Question: I have TortoiseSVN, TortoiseGit and TortoiseHg installed on my system. As expected, but unfortunately, these tools use the same icons to indicate the version control status for a specific folder. Thus, when I open my software projects folder in Windows Explorer, I cannot immediately see which SCM software that is used with a specific solution/project:

I can of course check for the existence of .svn, .git and .hg sub-folders, but it would be more efficient if the SCM would be indicated on the main folder icon or as a tooltip when hovering the mouse pointer over the folder.
Does anyone know if there exists a shell extension providing such functionality?
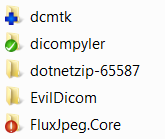
Answer: As others already noted, there's a very good reason for all Tortoise clients to use the same icons. So I won't go into the details about that anymore.
But why don't you <URL> for every working copy folder.
That way, you could immediately recognize what version control system each working copy is using (assuming you're using one icon to specify git working copies, one for svn working copies and another one for hg working copies).